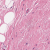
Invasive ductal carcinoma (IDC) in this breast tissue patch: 0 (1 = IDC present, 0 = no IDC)